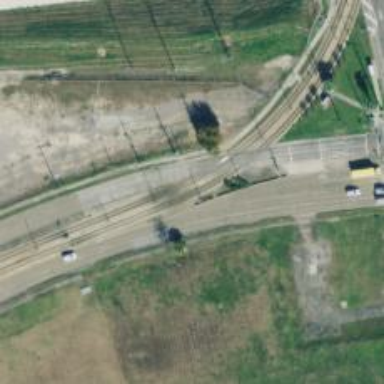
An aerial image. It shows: Light rail electrified with contact line.